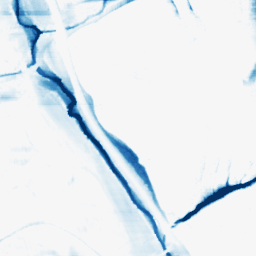
Category: morphological
Decomposition family: morphological_rect
Decomposition parameters: operation: closing
width: 50
height: 10
Upsampling method: linear_exact
Upsampling parameters: scale: 8
Upsampling scale: 8